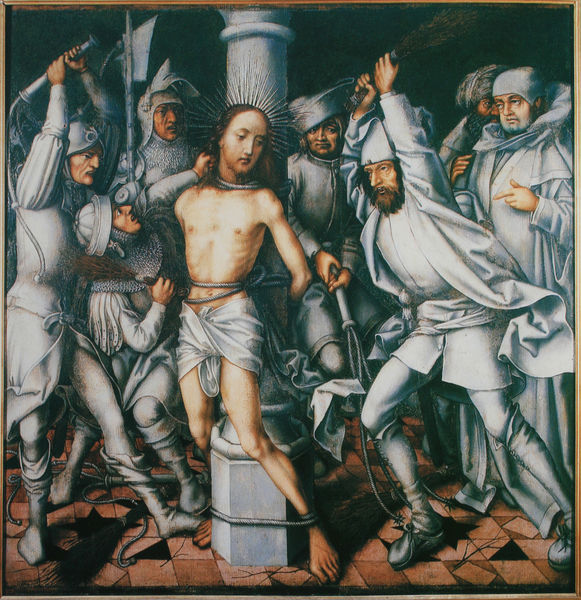
Titel: Geißelung, Graue Passion
Künstler: Hans d.Ä. Holbein
Standort: Stuttgart
Institution: Staatsgalerie
Schlagwörter: blau, kopf, mann, schatten, umhang, menschen, grau, männer, säule, haube, bart, mütze, arm, arme, vollbart, krone, beine, fesseln, bein, gewalt, blue, column, hat, priest, soldaten, soldiers, sword, white, black, gray, grey, painting, floor, knie, lendentuch, seil, schläge, waffe, peitsche, kranz, ritter, schein, helme, harnisch, heiligenschein, christus, jesus, kreuzigung, axt, leid, naked, nude, death, armor, helmet, knight, heilig, hats, schlagen, beard, martyr, saint, dornenkrone, rope, fessel, peitschen, christ, folter, passion, gefesselt, gowns, christian, geißelung, geißel, geschlagen, whip, bat, violence, anger, kill, pein, pole, tiles, murder, halo, romans, tile, holy, jerusalem, sacrifice, spear, prisoner, knights, hood, chain, beards, post, torture, axe, flagellation, beating, punishment, tied, accuse, disciples, crusades, ropes, tile floor, checked, punish, whipping, +jess, penalty, flog, christi, leiden, heretics, crusafes, crucifixio, qowns, katuze, dreschpfegel, violencei, jensus